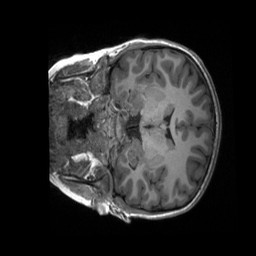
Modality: T1w
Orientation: coronal
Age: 11
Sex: male
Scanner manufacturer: siemens
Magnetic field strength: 3 T
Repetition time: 2.3 s
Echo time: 0.00232 s